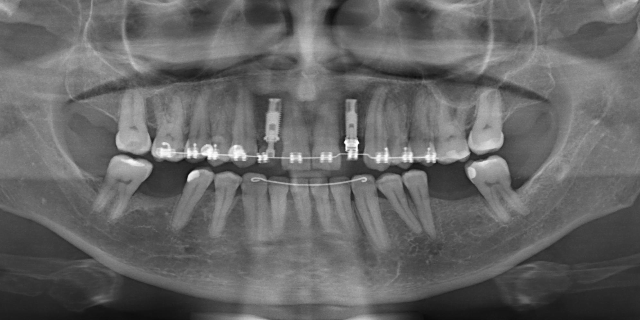
adult